【题型】填空题　【知识点】函数　【难度】medium
% \noindent 保持左对齐
\noindent
如图，点$P$在反比例函数$y = \frac{4}{x}(x > 0)$的图象上，以点$P$为圆心的$\odot P$与两坐标轴都相切，$E$为$y$轴负半轴上的一点，$PF \perp PE$交$x$轴于点$F$，连接$EF$.

\noindent
(1) 点\(P\)的坐标为\ \underline{\rule{5em}{0pt}}；\\
(2) 若\(OE\cdot OF=3\)，则\(EF\)的长为\ \underline{\rule{5em}{0pt}}。
\end{document}
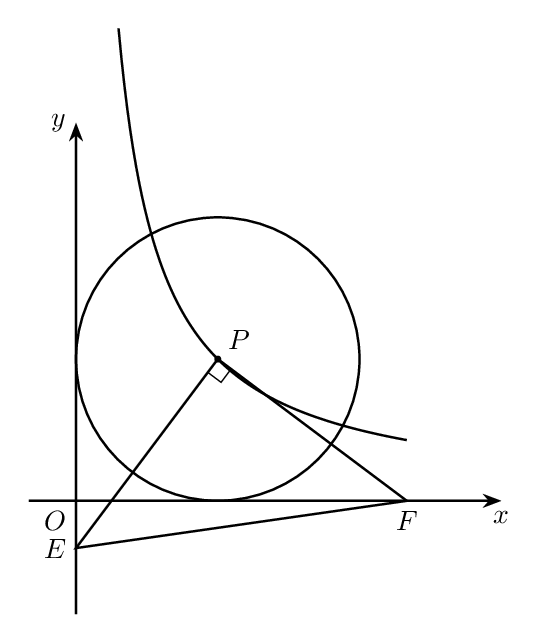
【解答】
\noindent
\textbf{【答案】}\quad $(2,2)$\quad\quad $\sqrt{22}$\\[6pt]
\noindent
\textbf{【分析】}\\[6pt]
\noindent
\textbf{【详解】}解：（1）过点\(P\)分别向\(x\)轴、\(y\)轴作垂线，垂足分别为点\(A,B\)，如图所示：

\noindent
由题意，得 \(PA = PB\) 且 \(PA \cdot PB = 4\)，\\
\(\therefore PA = PB = 2\)．\\
即点 \(P\) 的坐标为 \((2,2)\)．\\
故答案为：\((2,2)\)．\\[6pt]
\noindent
(2) \(\because \angle PBO = \angle PAO = \angle AOB = 90^\circ\)，\\
\(\therefore\) 四边形 \(AOBP\) 为矩形，

\noindent
\(\because PA = PB\)，\\
\(\therefore\) 四边形 \(AOBP\) 为正方形，\\
\(\therefore \angle APB = 90^\circ\)，\\
\(\because PF \perp PE\)，\\
\(\therefore \angle EPF = 90^\circ\)，\\
\(\therefore \angle BPE + \angle APE = \angle APE + \angle APF = 90^\circ\)，\\
\(\therefore \angle BPE = \angle APF\)，\\
\(\because \angle PBE = \angle PAF = 90^\circ\)，\(PB = PA\)，\\
\(\therefore \triangle BPE \cong \triangle APF\)，\\
\(\therefore AF = BE\)，\\
\(\therefore OF - OE = OA + AF - OE = OA + BE - OE = OA + OB = 4\)，\\
\(\because EF^2 = OF^2 + OE^2 = (OF - OE)^2 + 2OE \cdot OF\)，\\
\(\therefore EF^2 = 4^2 + 2 \times 3 = 22\)，\\
即 \(EF = \sqrt{22}\)，负值舍去。\\
故答案为：\(\sqrt{22}\)。\\[6pt]
\noindent
【点睛】本题主要考查了反比例函数的应用，切线的性质，正方形的判定和性质，三角形全等的判定和性质，勾股定理，解题的关键是作出辅助线，熟练掌握相关的性质和判定。

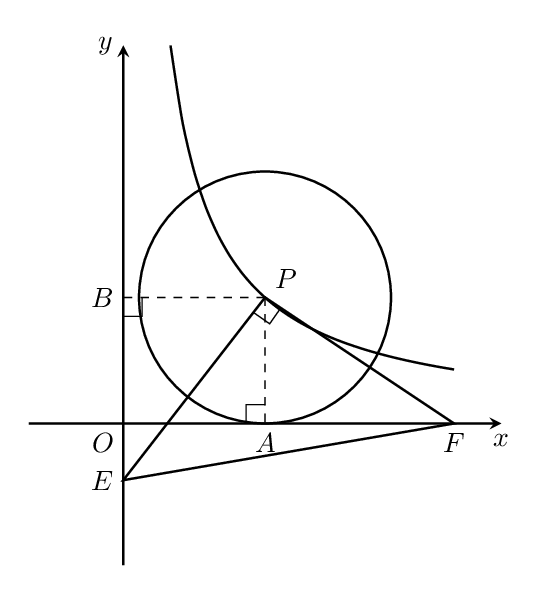